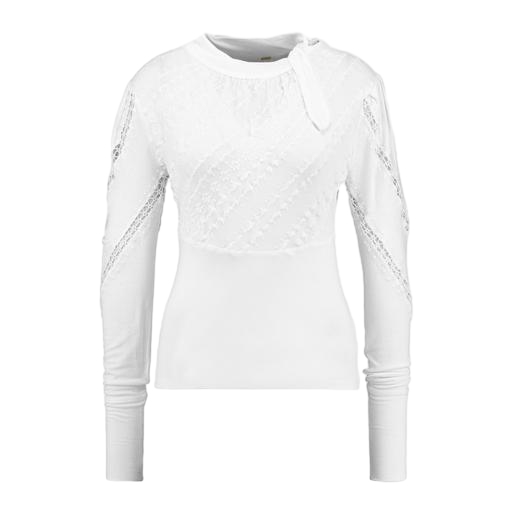
white high-neck lace-panel, white lace-paneled top, white ann long-sleeved top, white background